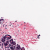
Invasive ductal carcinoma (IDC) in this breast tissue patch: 0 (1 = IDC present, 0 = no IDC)